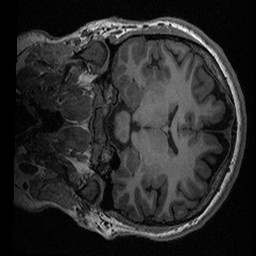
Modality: T1w
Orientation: coronal
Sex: male
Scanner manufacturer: ge
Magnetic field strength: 3 T
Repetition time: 0.0064 s
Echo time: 0.00281 s